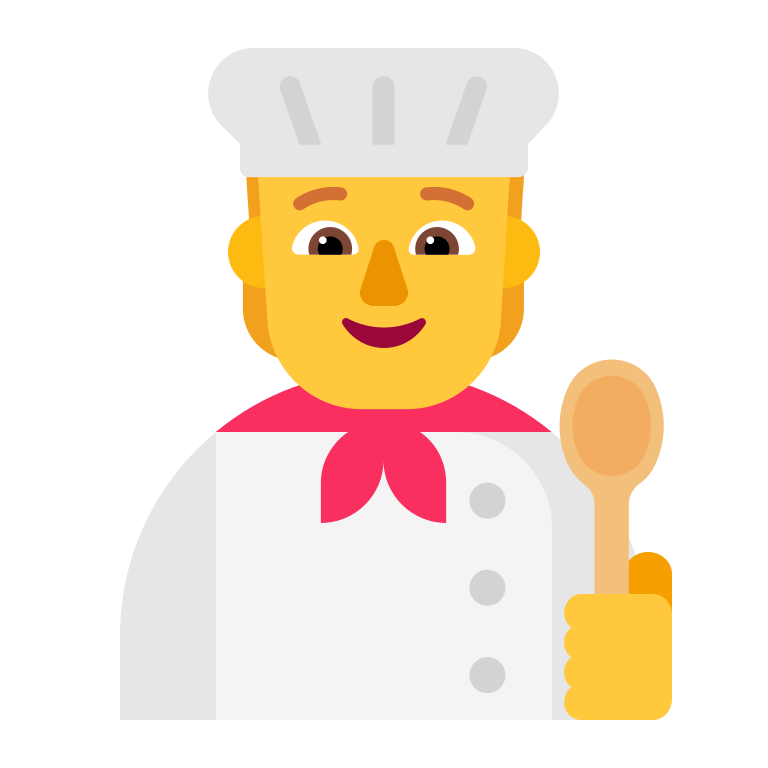
cook flat default